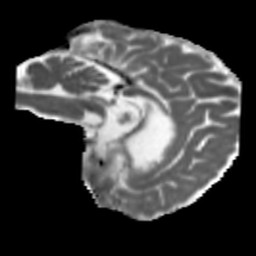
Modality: MD
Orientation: sagittal
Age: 46
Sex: male
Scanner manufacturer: siemens
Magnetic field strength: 3 T
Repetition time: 5.47 s
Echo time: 0.0854 s